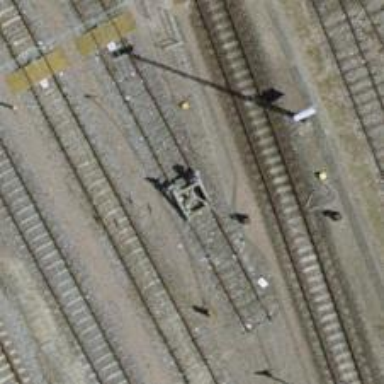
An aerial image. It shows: Railway buffer stop.